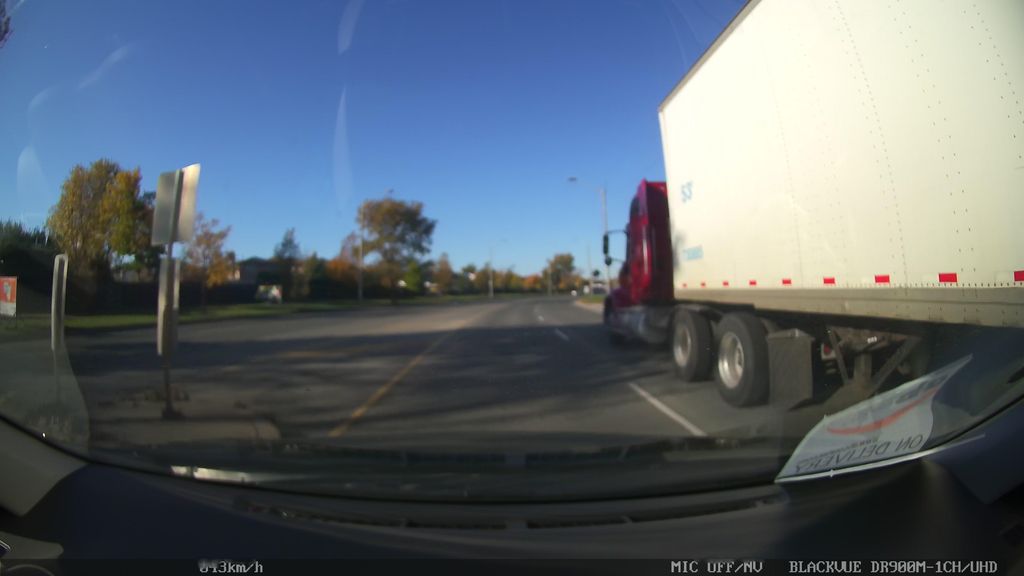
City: toronto